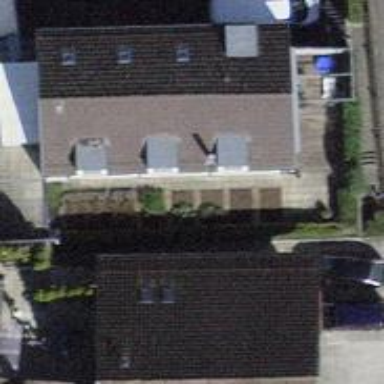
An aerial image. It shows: Building with tiled roof.